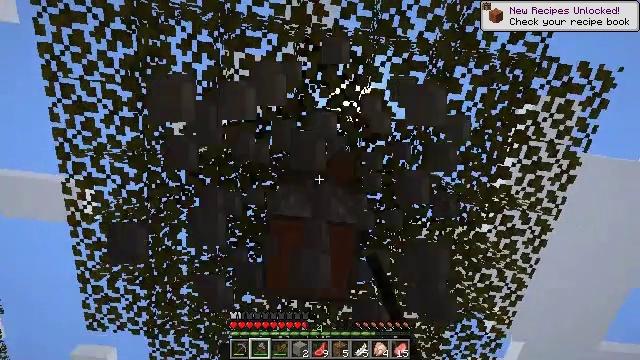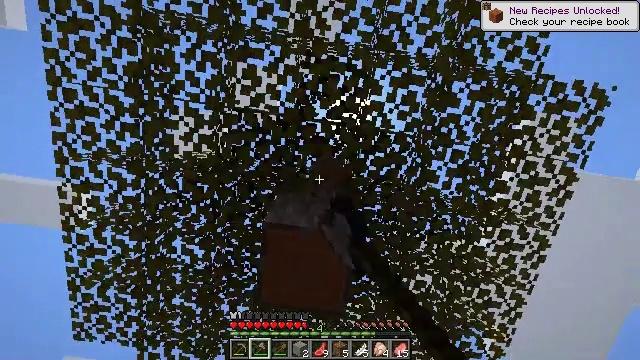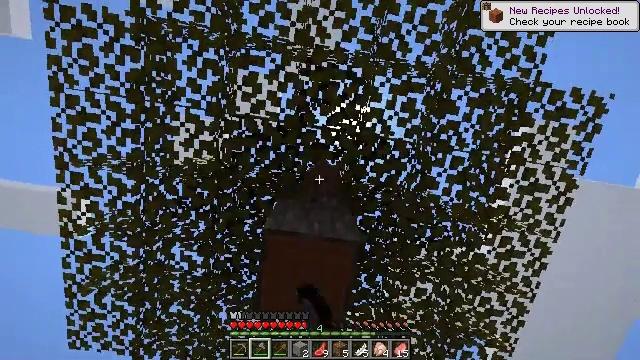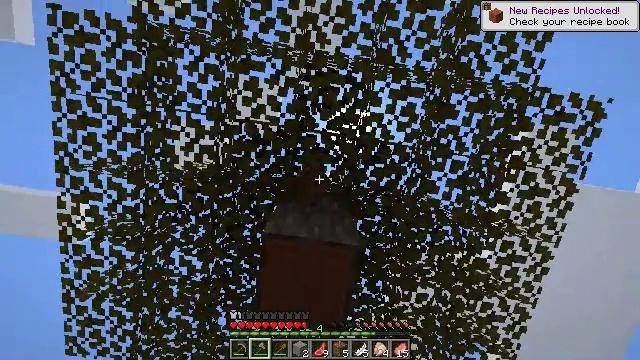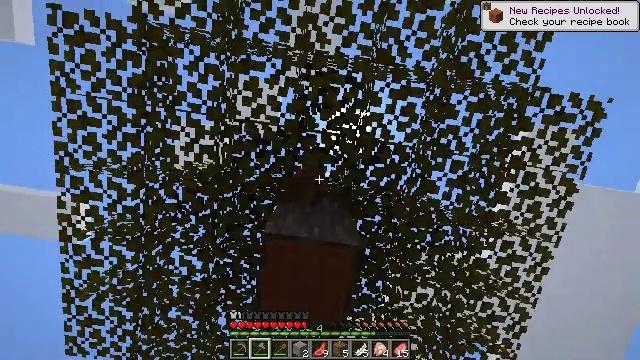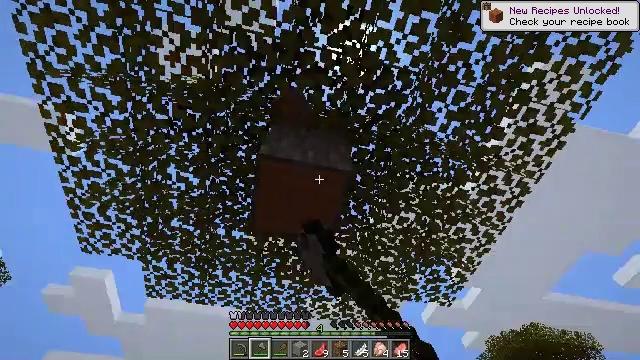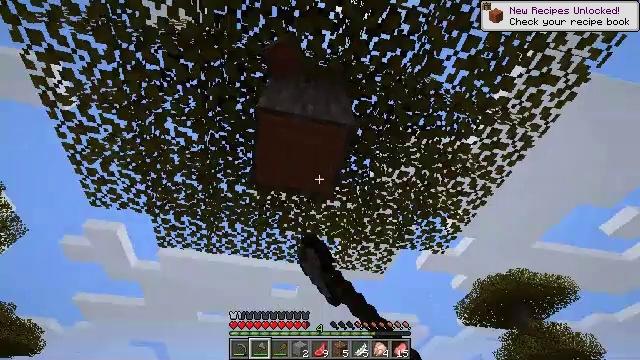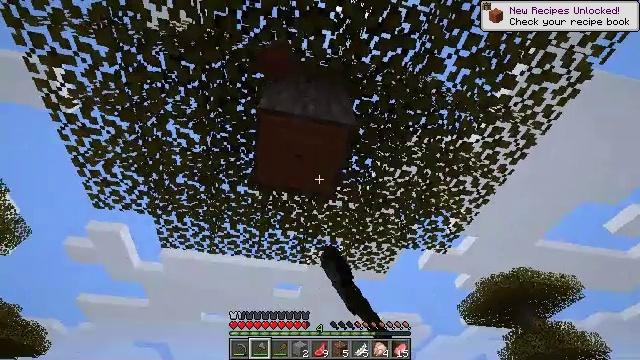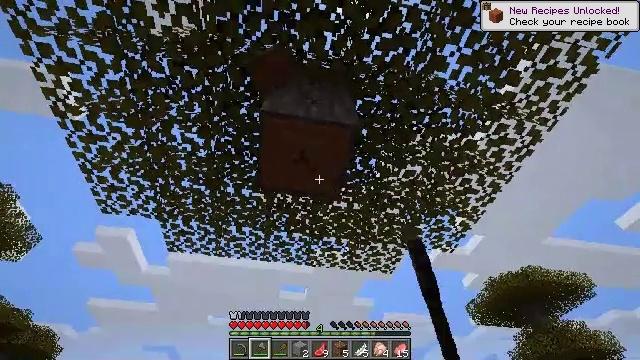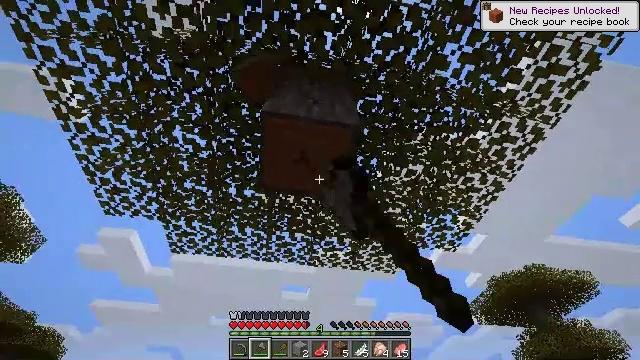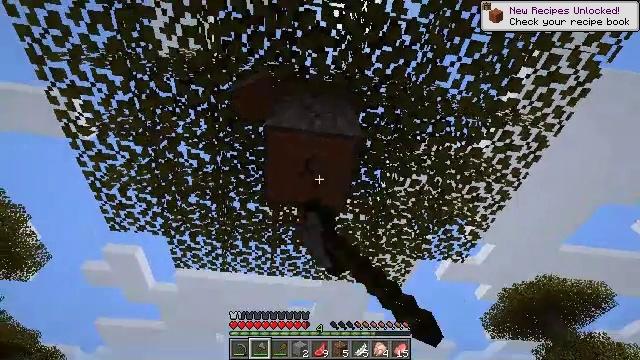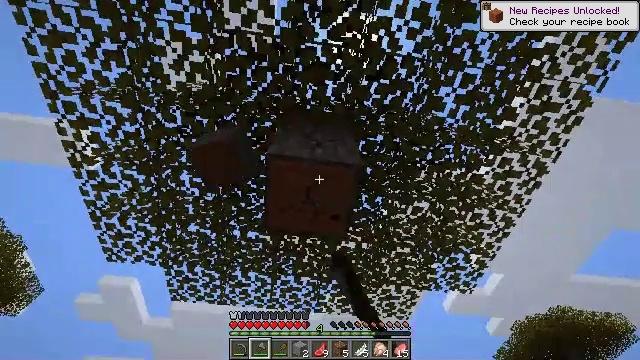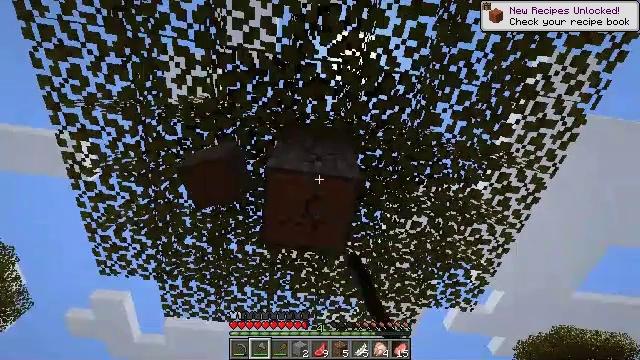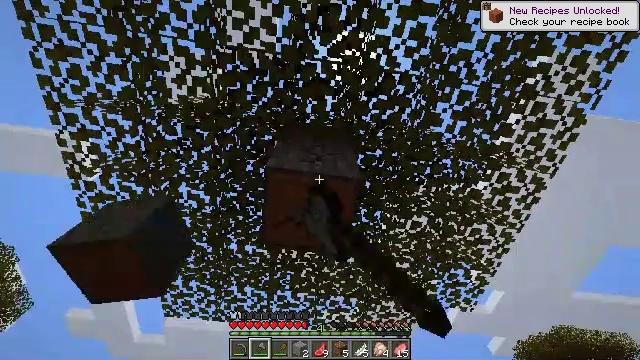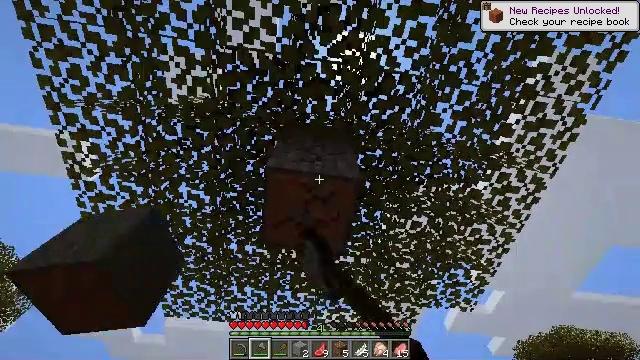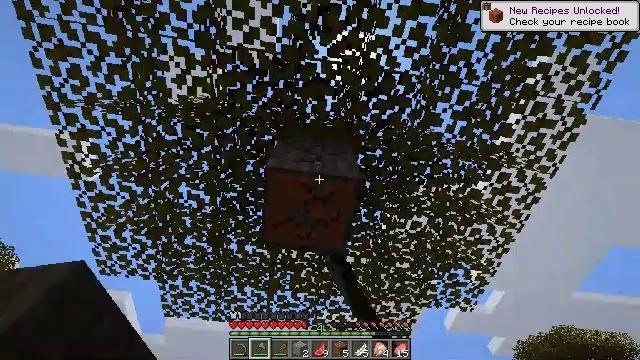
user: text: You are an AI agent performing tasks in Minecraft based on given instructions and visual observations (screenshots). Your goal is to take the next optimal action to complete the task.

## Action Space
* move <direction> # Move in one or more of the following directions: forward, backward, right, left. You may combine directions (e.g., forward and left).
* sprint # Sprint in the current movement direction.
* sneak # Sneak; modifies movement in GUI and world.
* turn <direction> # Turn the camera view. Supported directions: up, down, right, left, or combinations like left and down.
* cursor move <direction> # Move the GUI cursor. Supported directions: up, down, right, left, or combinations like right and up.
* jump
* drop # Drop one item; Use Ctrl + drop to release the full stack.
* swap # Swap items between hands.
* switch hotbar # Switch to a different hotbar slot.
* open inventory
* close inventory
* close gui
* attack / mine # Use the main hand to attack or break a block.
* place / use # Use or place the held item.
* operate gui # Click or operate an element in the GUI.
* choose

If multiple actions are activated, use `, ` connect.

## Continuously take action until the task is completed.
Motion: motion action
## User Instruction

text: Harvest the acacia log from the forest.
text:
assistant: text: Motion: turn right and up, attack / mine
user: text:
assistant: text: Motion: turn up, attack / mine
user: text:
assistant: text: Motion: turn up, attack / mine
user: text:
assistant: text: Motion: attack / mine
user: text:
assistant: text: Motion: turn right and down, attack / mine
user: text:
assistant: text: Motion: turn down, attack / mine
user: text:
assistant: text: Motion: attack / mine
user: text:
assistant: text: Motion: turn left, attack / mine
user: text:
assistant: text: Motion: attack / mine
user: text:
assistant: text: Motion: turn left and up, attack / mine
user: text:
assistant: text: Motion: turn up, attack / mine
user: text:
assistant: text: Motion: turn up, attack / mine
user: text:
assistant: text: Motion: attack / mine
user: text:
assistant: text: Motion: attack / mine
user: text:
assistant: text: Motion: attack / mine
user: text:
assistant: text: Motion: attack / mine
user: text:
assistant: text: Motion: attack / mine
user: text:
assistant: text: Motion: attack / mine
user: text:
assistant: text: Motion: attack / mine
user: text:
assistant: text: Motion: attack / mine
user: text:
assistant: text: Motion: attack / mine
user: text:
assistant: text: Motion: attack / mine
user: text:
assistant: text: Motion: attack / mine
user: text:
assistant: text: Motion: attack / mine
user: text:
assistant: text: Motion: attack / mine
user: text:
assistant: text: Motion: attack / mine
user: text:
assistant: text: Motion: attack / mine
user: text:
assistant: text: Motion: attack / mine
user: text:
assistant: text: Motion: attack / mine
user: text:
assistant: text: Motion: attack / mine